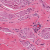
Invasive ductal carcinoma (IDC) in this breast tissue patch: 0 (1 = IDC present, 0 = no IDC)